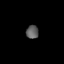
Tissue: lung
Cell type: Endothelial cells
Senescence score: 0.639
Nuclear area (px): 163
Mean DAPI intensity: 93.067